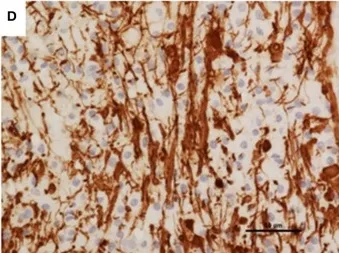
Brain biopsy neuropathology. (D) Immunohistochemistry demonstrated relative preservation of axons; these were separated by infiltrating macrophages, and show irregularity, representing damage.
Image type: pathology (immunostaining)